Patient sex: F
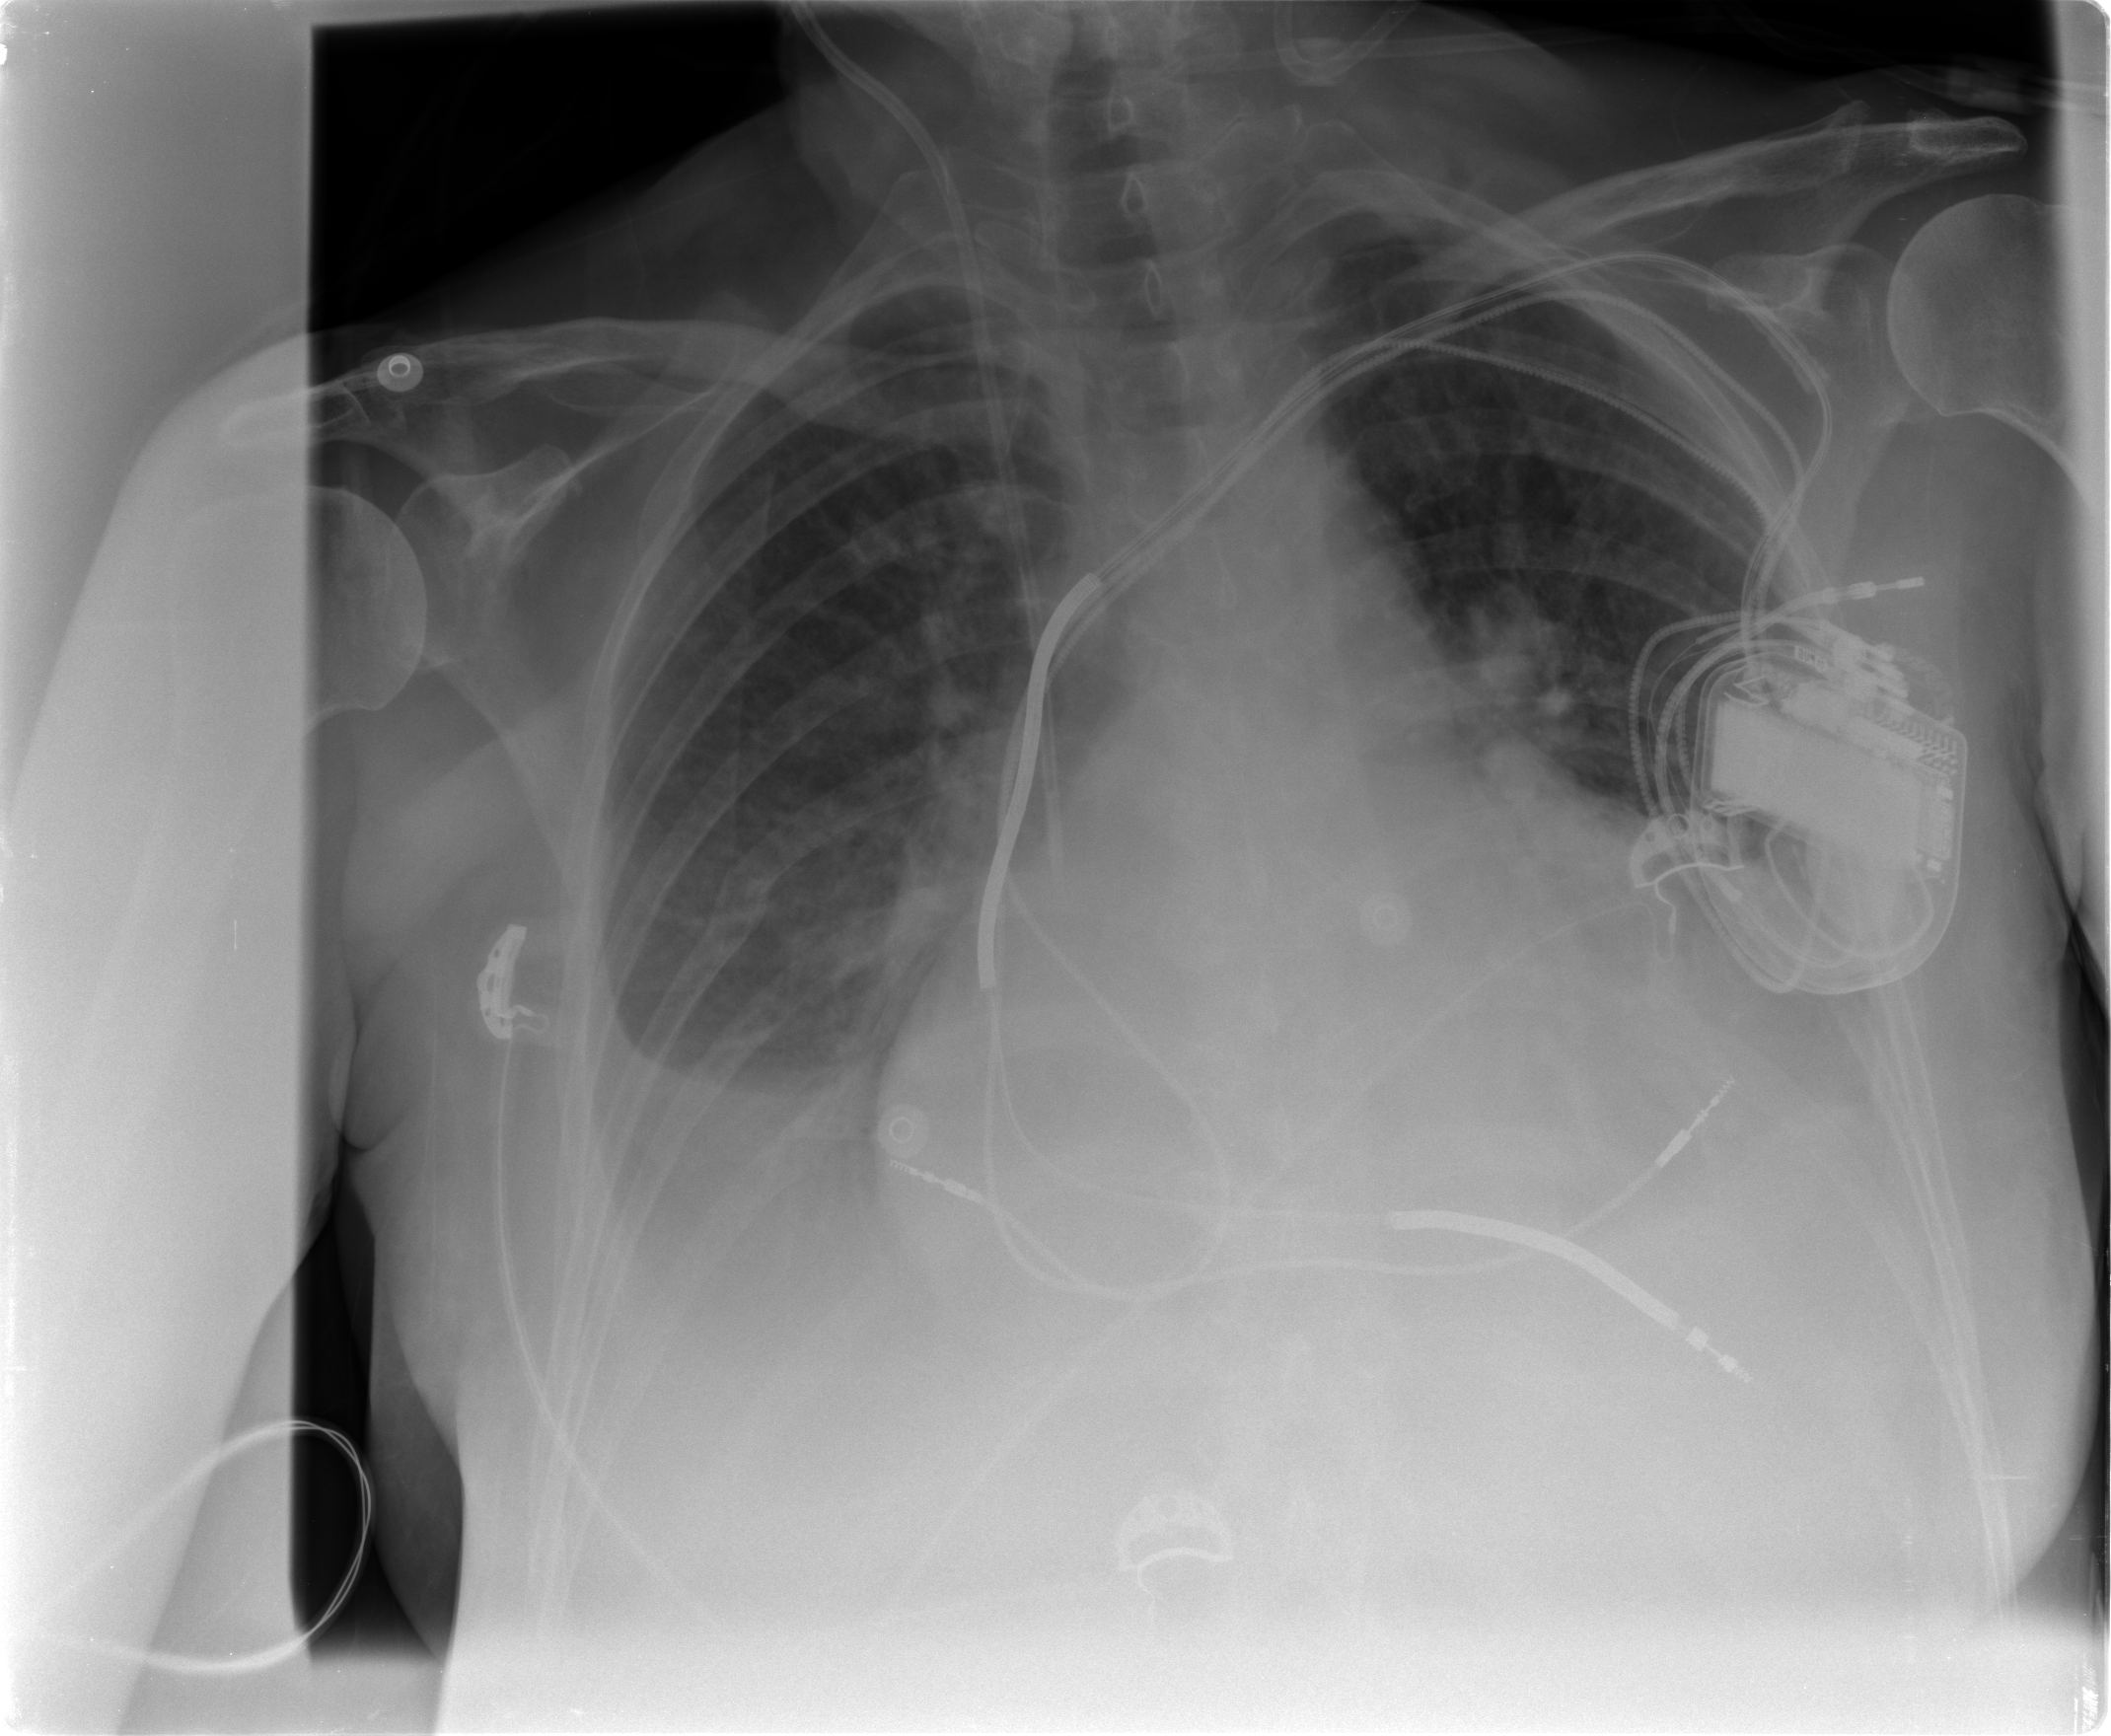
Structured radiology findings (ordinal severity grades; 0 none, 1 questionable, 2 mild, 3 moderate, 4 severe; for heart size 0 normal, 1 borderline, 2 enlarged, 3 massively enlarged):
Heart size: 3
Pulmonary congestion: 2
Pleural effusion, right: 2
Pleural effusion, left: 2
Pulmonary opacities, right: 0
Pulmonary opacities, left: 0
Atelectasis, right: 2
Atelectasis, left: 2